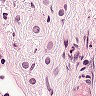
Metastatic tissue present: yes